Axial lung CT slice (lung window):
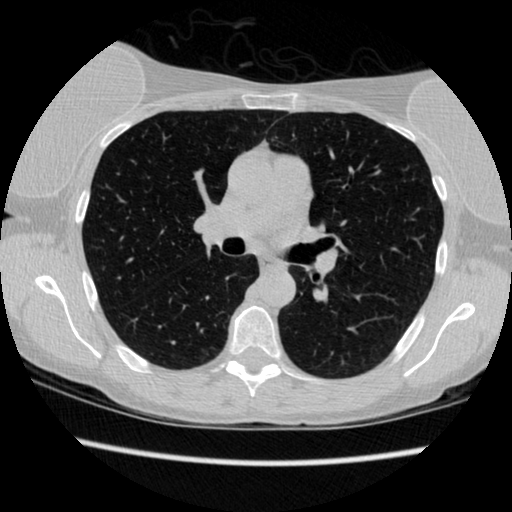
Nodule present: no